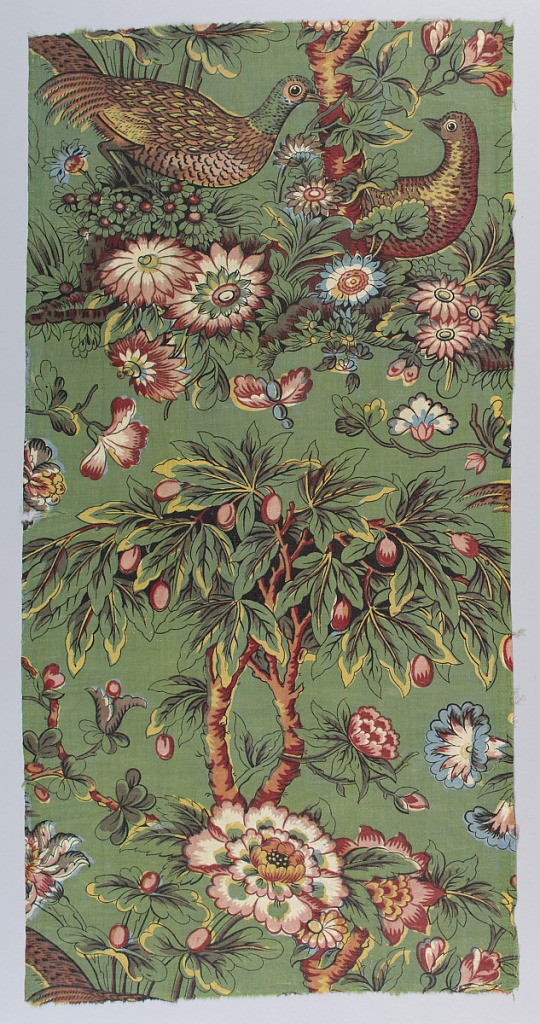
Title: Textile
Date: ca. 1815
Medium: cotton Technique: block printed on plain weave
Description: Half-drop repeat of a fruit tree growing in a flowering mound with two pheasants. Multicolored on a green background.